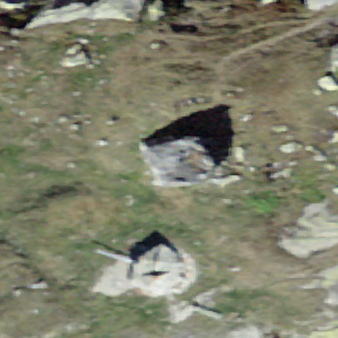
Label: bouldering_area